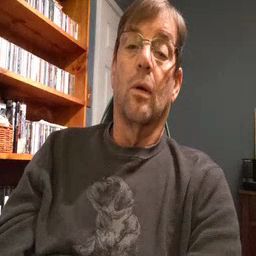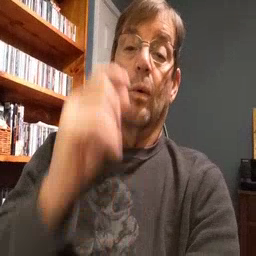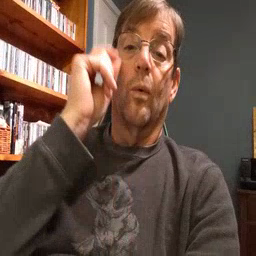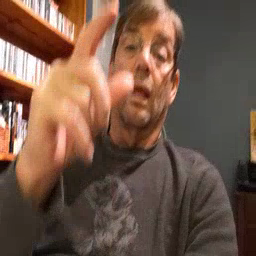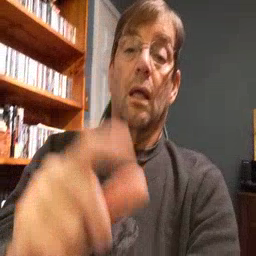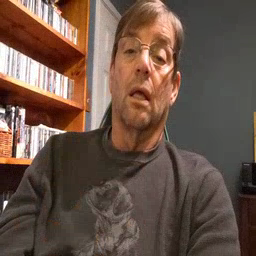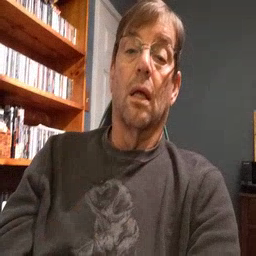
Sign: wake